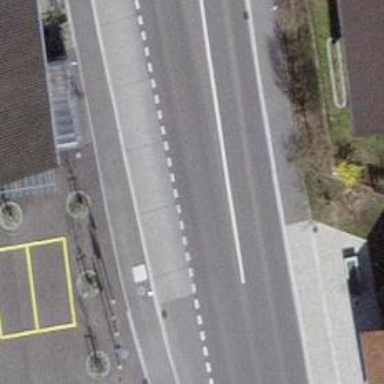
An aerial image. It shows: Bus stop with stop position for public transport.